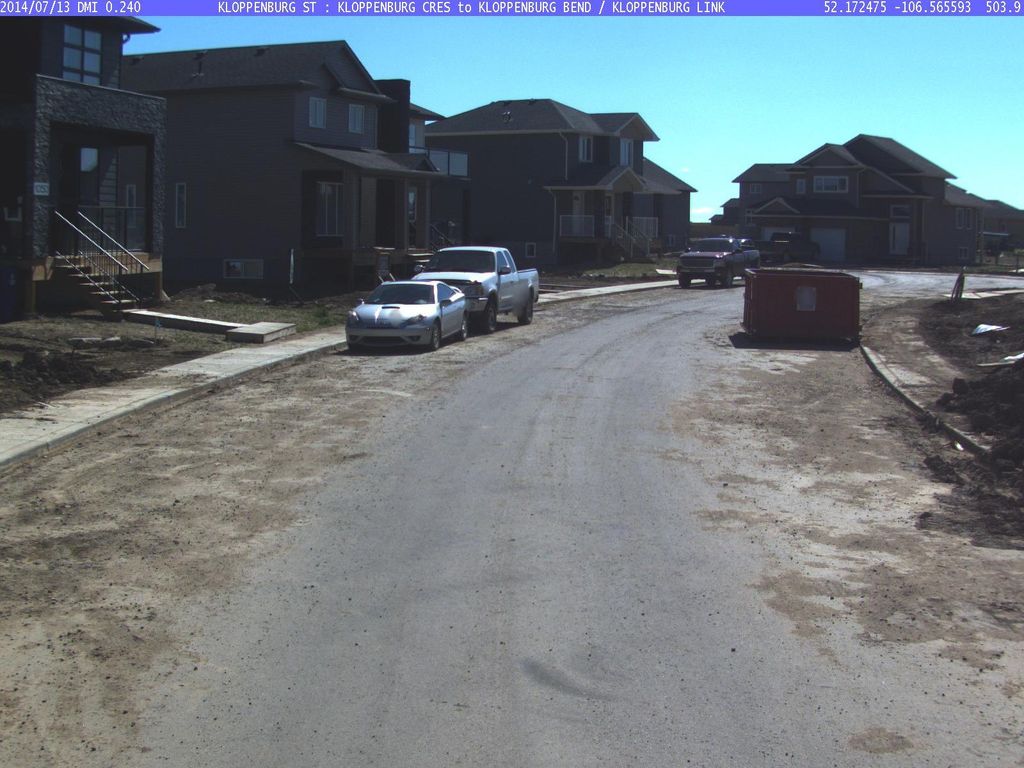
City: saskatoon